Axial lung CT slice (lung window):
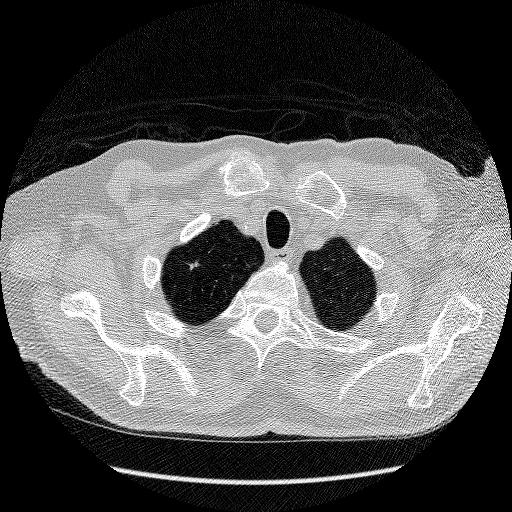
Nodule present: yes
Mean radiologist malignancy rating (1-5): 2.667